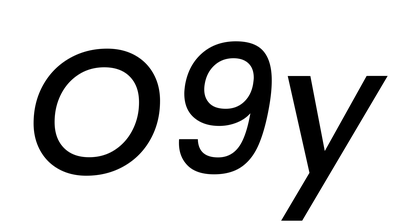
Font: Poppins-MediumItalic